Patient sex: M
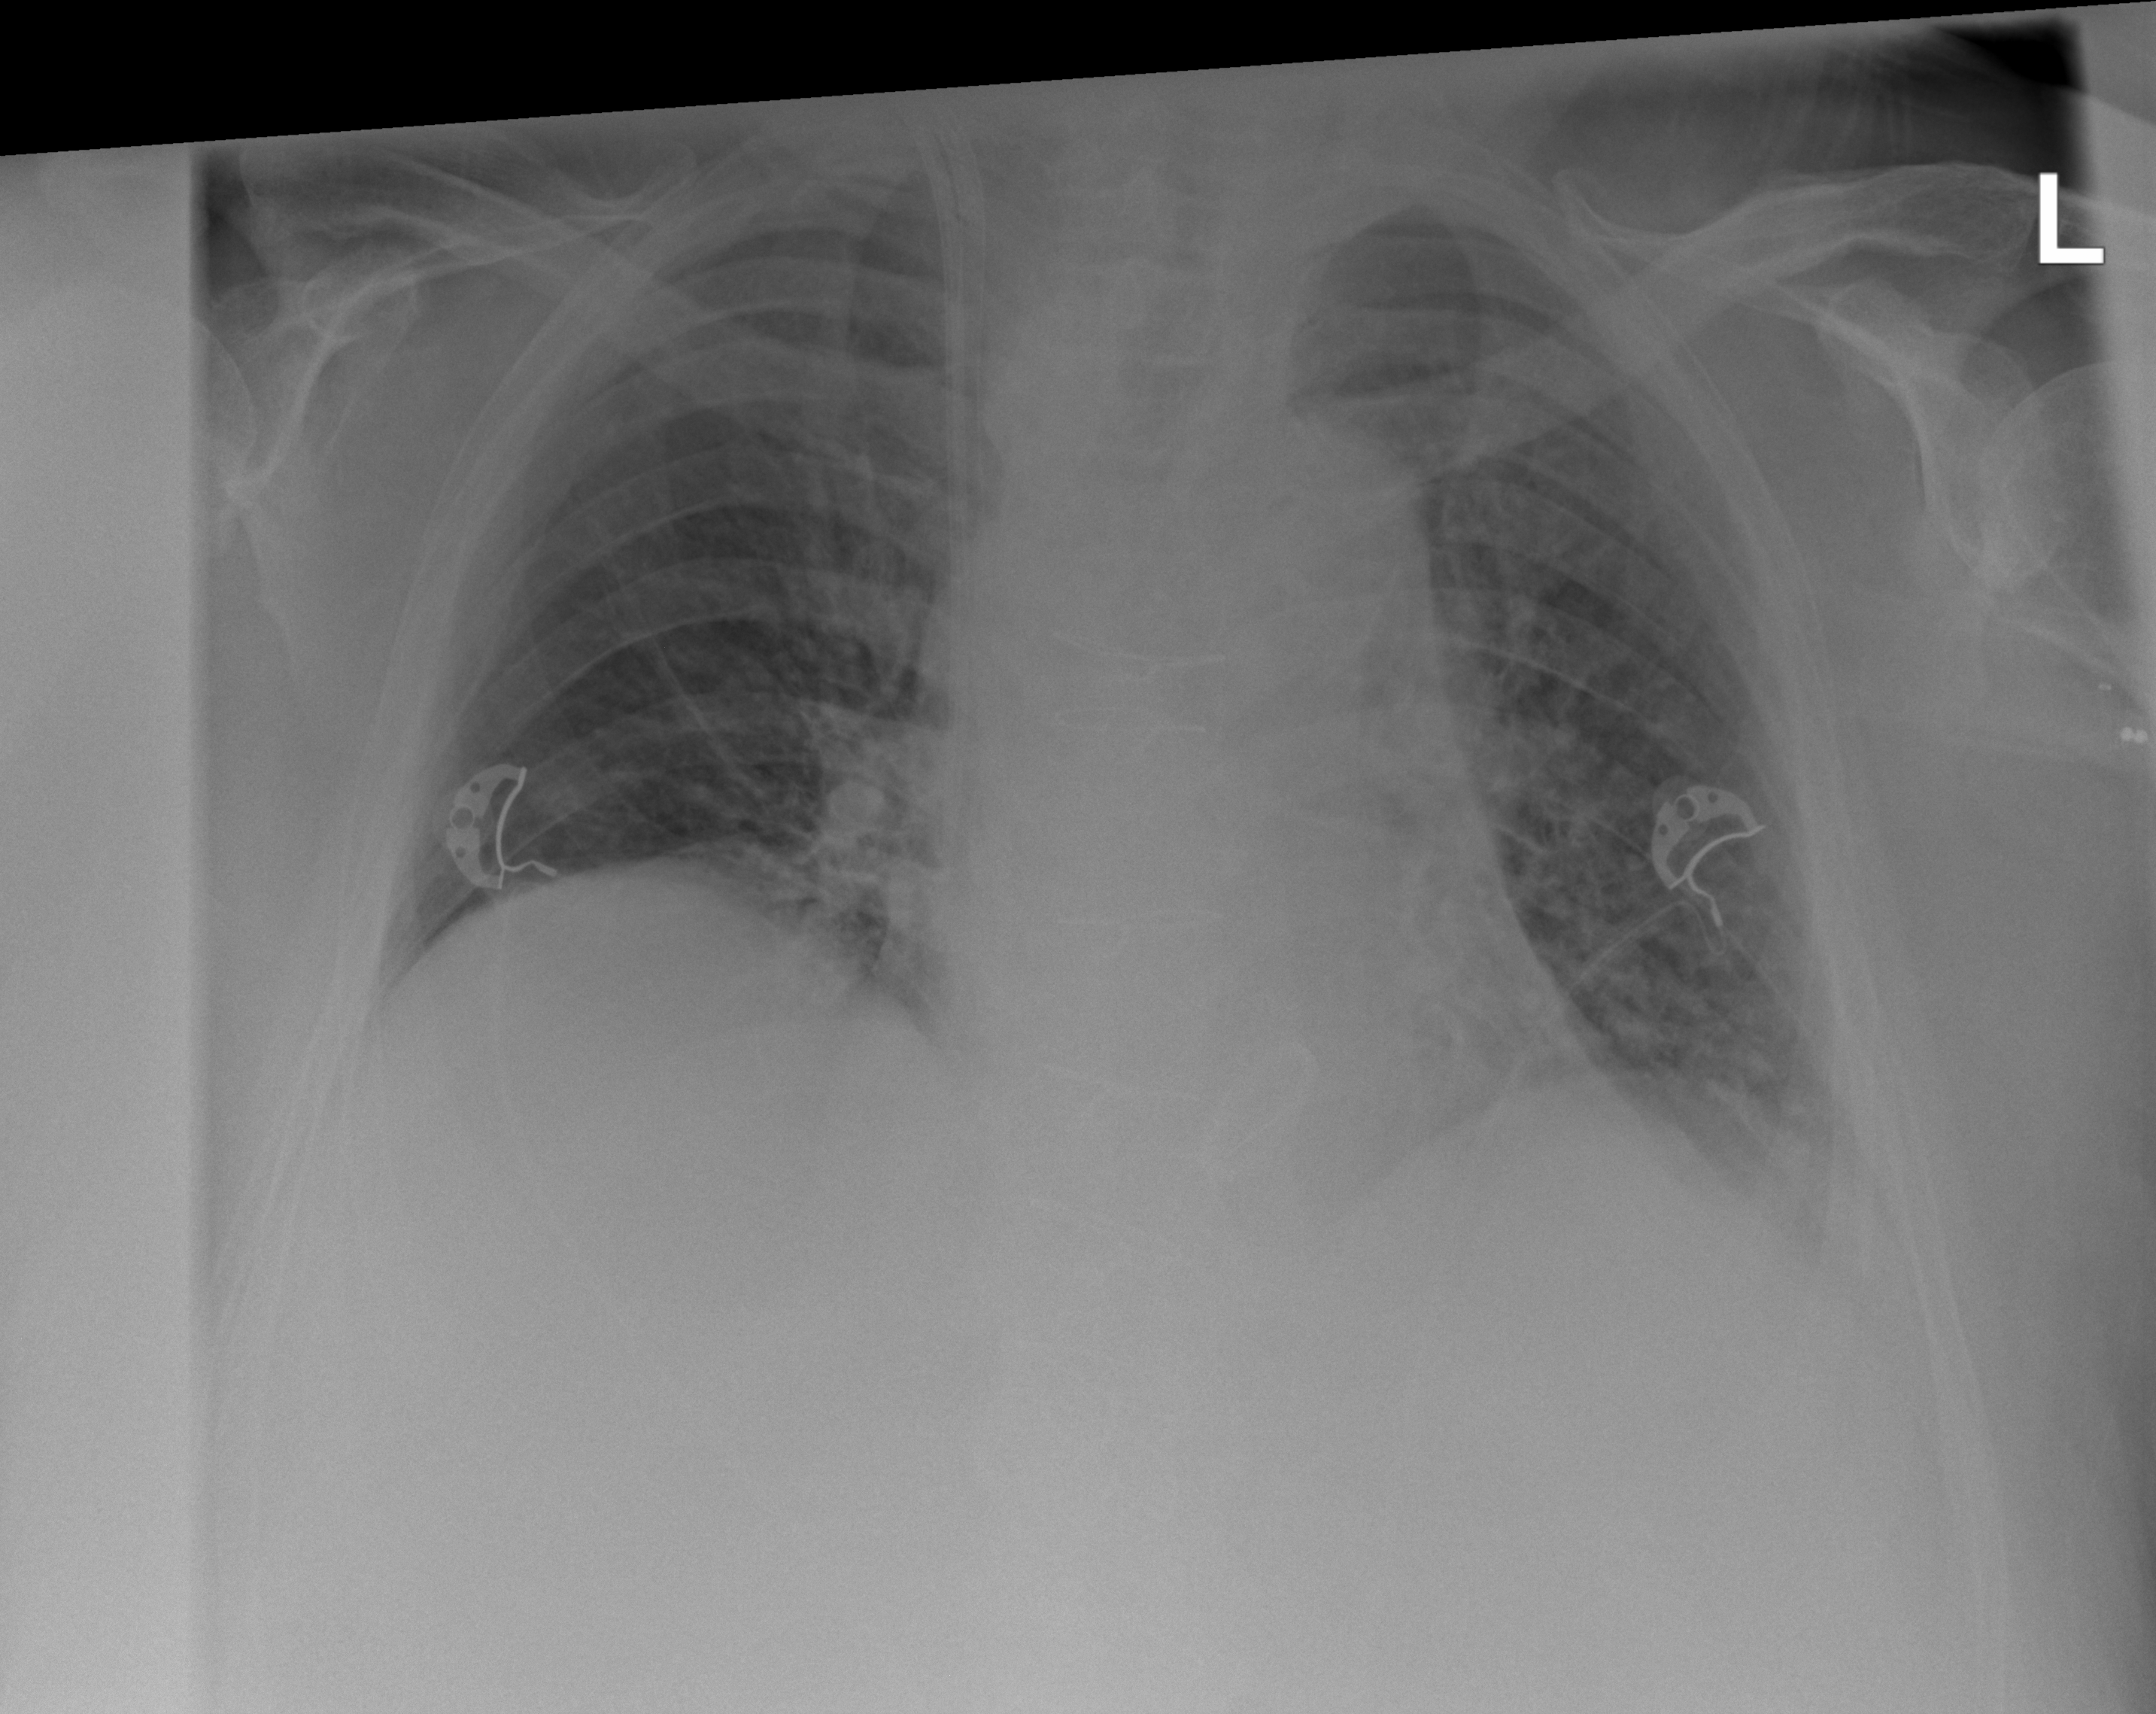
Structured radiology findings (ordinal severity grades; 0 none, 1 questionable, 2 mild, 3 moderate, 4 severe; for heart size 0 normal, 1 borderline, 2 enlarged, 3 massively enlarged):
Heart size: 0
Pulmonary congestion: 2
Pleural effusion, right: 0
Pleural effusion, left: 0
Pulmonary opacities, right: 2
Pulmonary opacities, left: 2
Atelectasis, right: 0
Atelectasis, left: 0